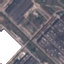
Land use / land cover: Industrial